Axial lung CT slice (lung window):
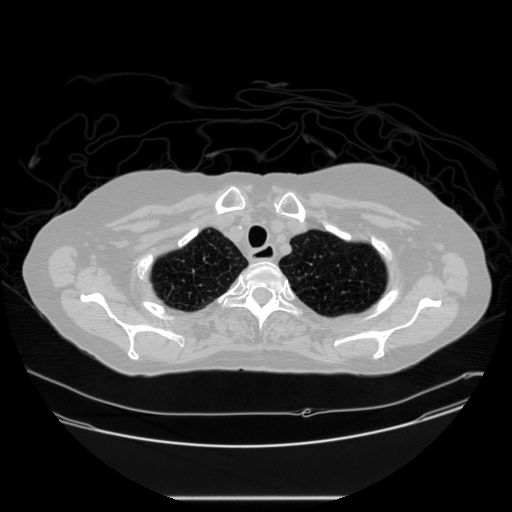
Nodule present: no